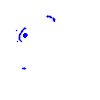
Particle: kaon